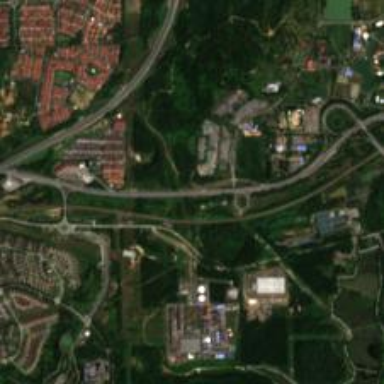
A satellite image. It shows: Motorway junction.